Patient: sex M, age 40
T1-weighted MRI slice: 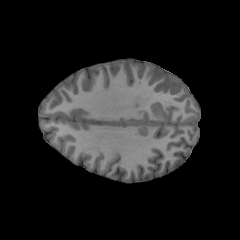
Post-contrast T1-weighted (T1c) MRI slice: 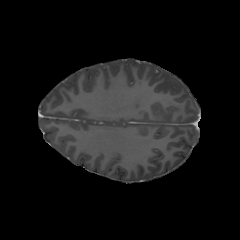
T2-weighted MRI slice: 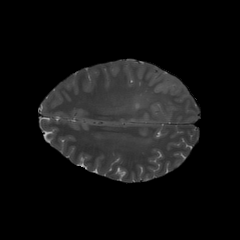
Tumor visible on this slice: no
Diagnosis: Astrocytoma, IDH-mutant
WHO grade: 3